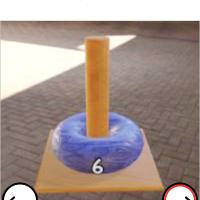
Task: sum
Answer: 6